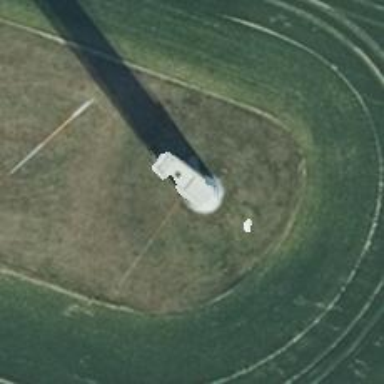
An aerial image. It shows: Wind turbine generating power.